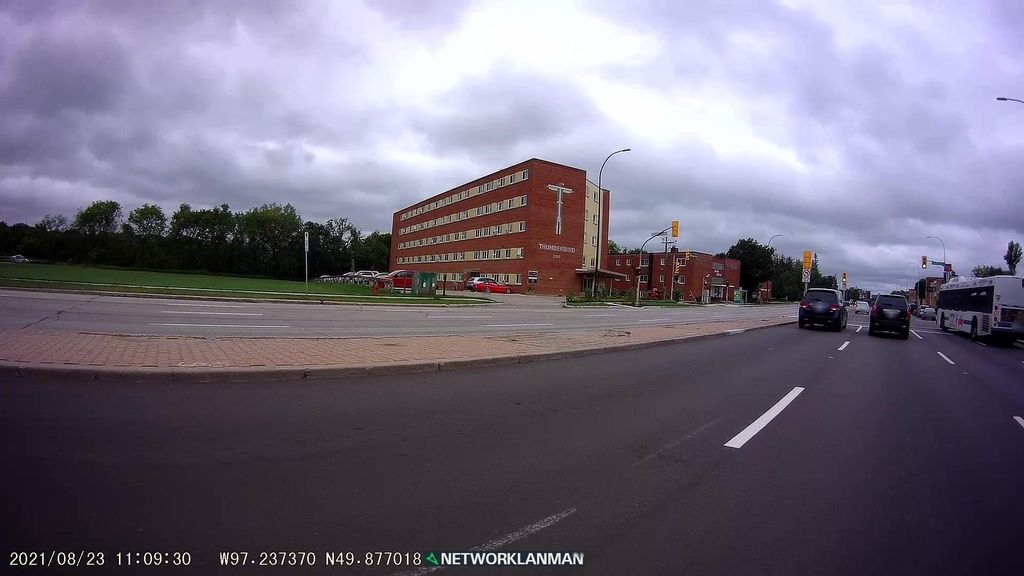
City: winnipeg